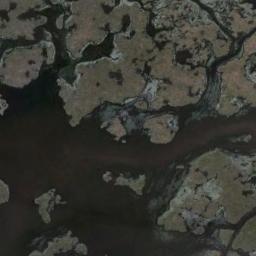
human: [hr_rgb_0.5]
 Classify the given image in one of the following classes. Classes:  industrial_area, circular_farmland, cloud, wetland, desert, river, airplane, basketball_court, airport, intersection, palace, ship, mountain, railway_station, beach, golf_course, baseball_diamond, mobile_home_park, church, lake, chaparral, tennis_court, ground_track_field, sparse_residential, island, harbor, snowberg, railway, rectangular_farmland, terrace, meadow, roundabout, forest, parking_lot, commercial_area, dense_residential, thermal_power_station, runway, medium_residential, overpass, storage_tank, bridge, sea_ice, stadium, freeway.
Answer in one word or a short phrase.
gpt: wetland